Question: I am not very familiar with android development so maybe question will be not really about development process.
I noticed control in a bunch of different games where i can drag circle and in this way unit will move.
This is default control from some library or every developer just writes something similar?
Any examples or tutorials where i can get it?

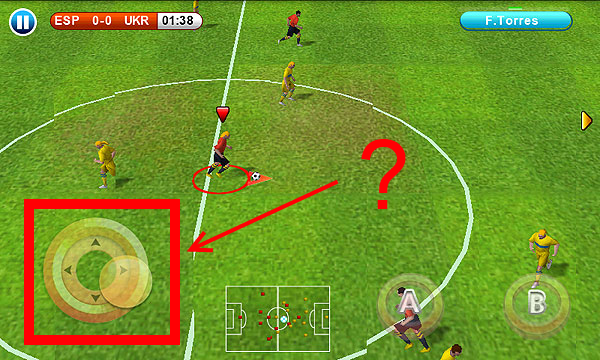
Answer: This is called an Analogue controller and most game development frameworks like <URL>.
However, you might want to consider using the game engine itself in your app, instead of picking up bits of it and writing your own.